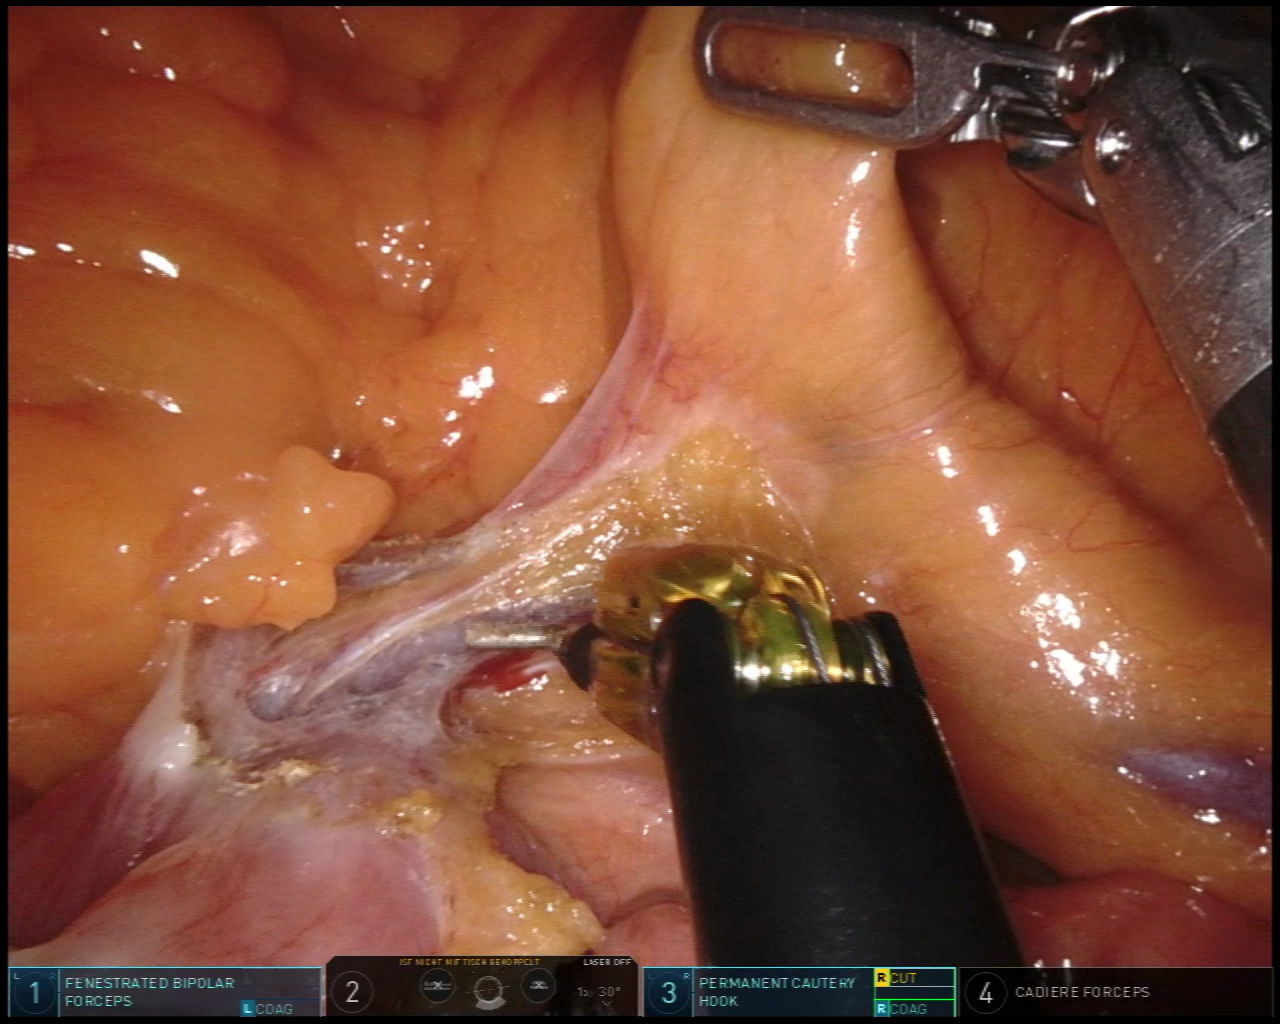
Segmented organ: intestinal_veins
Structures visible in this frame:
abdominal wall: no
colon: no
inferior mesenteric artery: no
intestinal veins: yes
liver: no
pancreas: no
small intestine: yes
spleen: no
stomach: no
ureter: no
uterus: no
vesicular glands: no